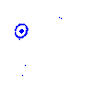
Particle: kaon